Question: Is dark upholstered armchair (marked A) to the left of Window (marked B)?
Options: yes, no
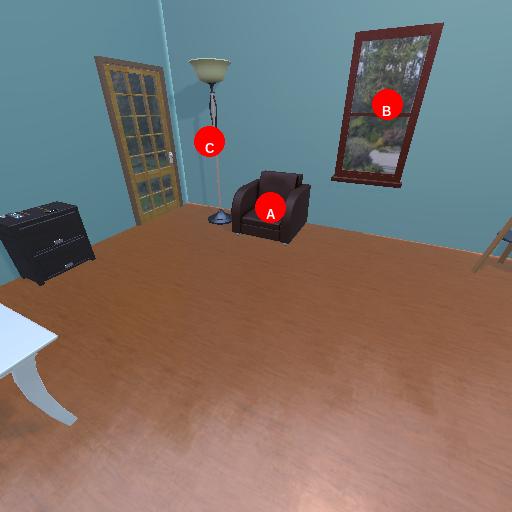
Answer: yes